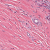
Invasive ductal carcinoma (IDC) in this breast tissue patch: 0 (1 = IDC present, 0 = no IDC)